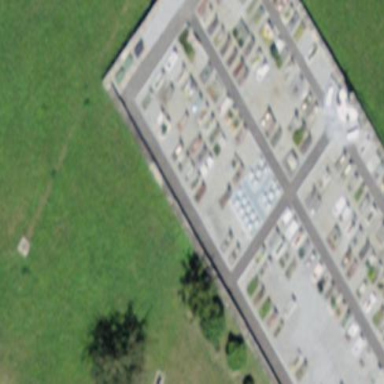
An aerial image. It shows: Cemetery.